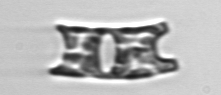
Label: Eucampia